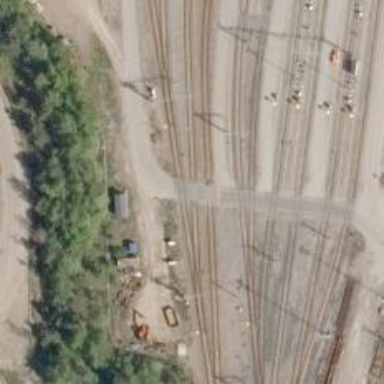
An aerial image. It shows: Railway level crossing.